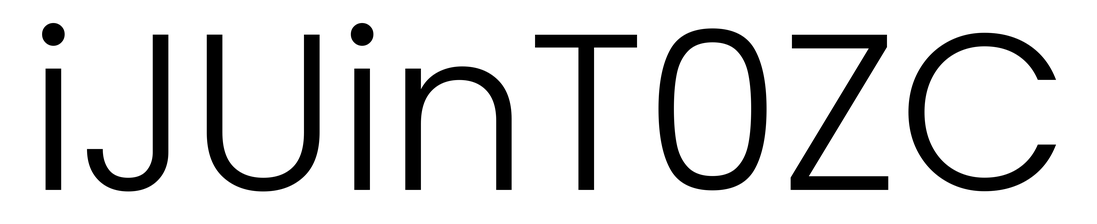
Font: Poppins-Light